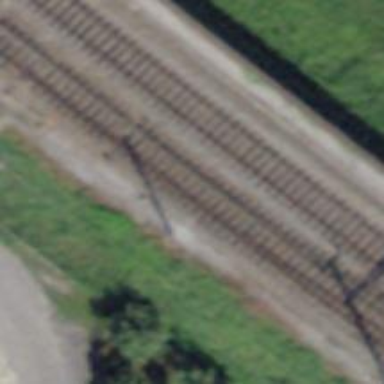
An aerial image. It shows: Railway switch.